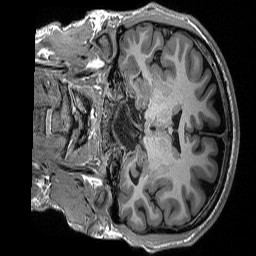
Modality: T1w
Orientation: coronal
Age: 34
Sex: male
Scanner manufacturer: siemens
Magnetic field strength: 3 T
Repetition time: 2.3 s
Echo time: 0.00298 s